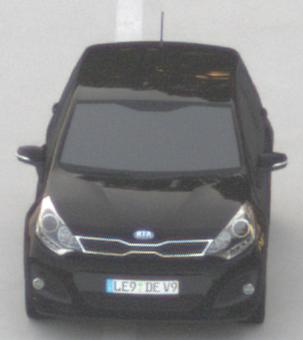
Make: KIA
Model: Rio 1.2
Detailed model: Rio (UB)
Model produced from: 2011/09
Model produced until: 2015/01
Doors: 3
Color: black
Road condition: dry road
Daytime: sunrise or sunset
Contrast: low contrast